Question: I am using the following code to fetch data from a database table:
'''
<!DOCTYPE HTML>
<html>
<head>
<title>Search data</title>
</head>
<body>
<table>
<tr>
<td align="center">EMPLOYEES DATA</td>
</tr>
<tr>
<td>
<table border="1">
<tr>
<td>NAME</td>
<td>EMPLOYEES<br>NUMBER</td>
<td>ADDRESS</td>
</tr>
<?php
//the example of searching data with the sequence based on the field name
//search.php
mysql_connect("localhost","root","");//database connection
mysql_select_db("db_psu_online");
$order = "SELECT * FROM tb_income_statement_igp_fields";
//order to search data
//declare in the order variable
$result = mysql_query($order);
//order executes the result is saved
//in the variable of $result
while($data = mysql_fetch_row($result)){
echo("<tr><td>$data[1]</td><td>$data[0]</td><td>$data[2]</td></tr>");
}
?>
</table>
</td>
</tr>
</table>
</body>
</html>
'''
The output of the code above is this:

I don't know why the characters: '"); } ?>' are being printed.
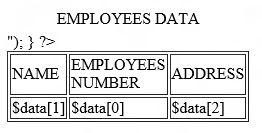
Answer: Are you saving the file with the extension '.php'? Is PHP installed and enabled on your server?
The answer to at least one of these is "no", because what you are seeing is the raw PHP output in the HTML - if you use the browser's View Source, you'd see that clearly.